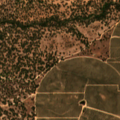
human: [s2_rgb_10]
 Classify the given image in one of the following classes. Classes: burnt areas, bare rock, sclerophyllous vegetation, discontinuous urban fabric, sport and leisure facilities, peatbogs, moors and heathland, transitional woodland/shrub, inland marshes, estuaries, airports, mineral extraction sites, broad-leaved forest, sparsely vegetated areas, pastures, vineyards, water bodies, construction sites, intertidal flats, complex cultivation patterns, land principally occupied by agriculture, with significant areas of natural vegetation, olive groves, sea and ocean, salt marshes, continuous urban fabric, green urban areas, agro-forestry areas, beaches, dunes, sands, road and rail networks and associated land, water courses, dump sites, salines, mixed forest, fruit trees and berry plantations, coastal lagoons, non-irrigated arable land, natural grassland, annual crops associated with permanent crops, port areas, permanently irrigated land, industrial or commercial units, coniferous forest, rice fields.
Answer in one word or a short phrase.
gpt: olive groves, agro-forestry areas, mixed forest, transitional woodland/shrub